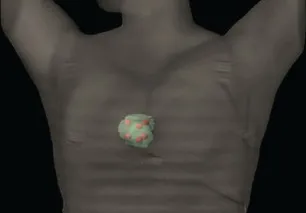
The LATTICE dose distribution in a 3D view.
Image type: radiology (ct)